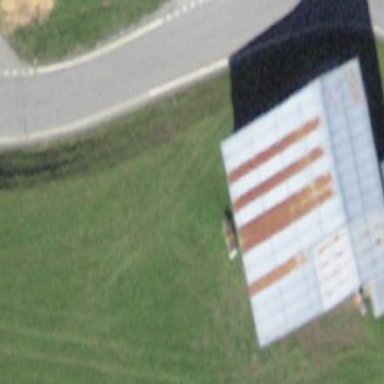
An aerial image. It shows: Farm auxiliary building.